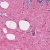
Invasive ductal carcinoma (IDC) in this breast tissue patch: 0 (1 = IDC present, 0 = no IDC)